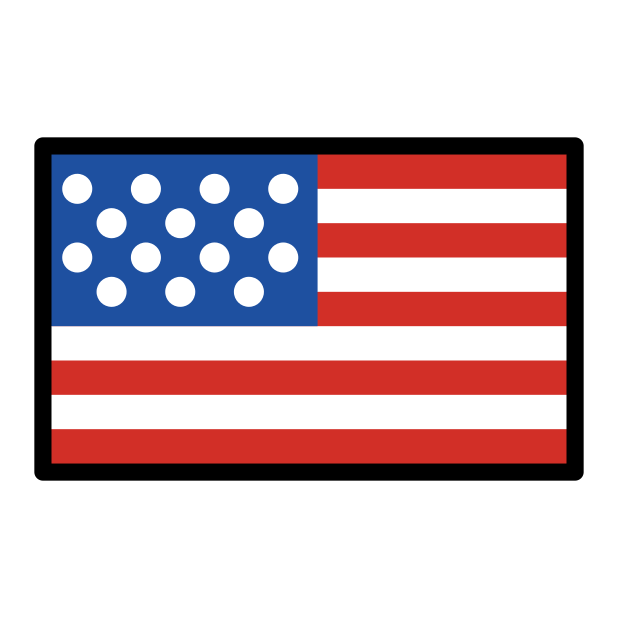
flag: U.S. Outlying Islands